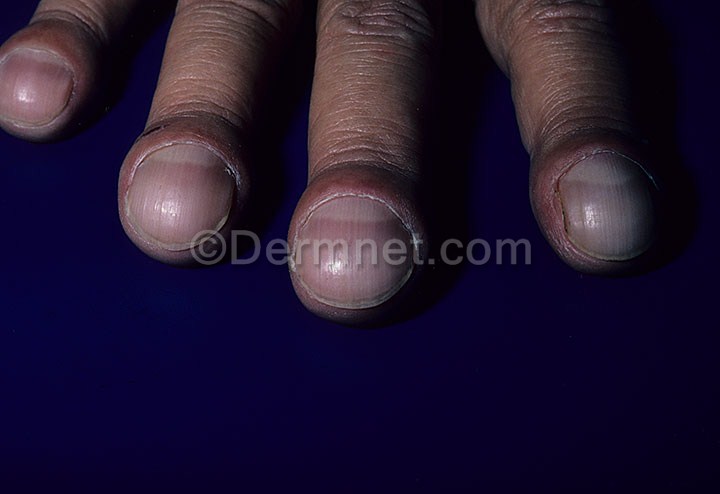
Disease: Nail Fungus and other Nail Disease